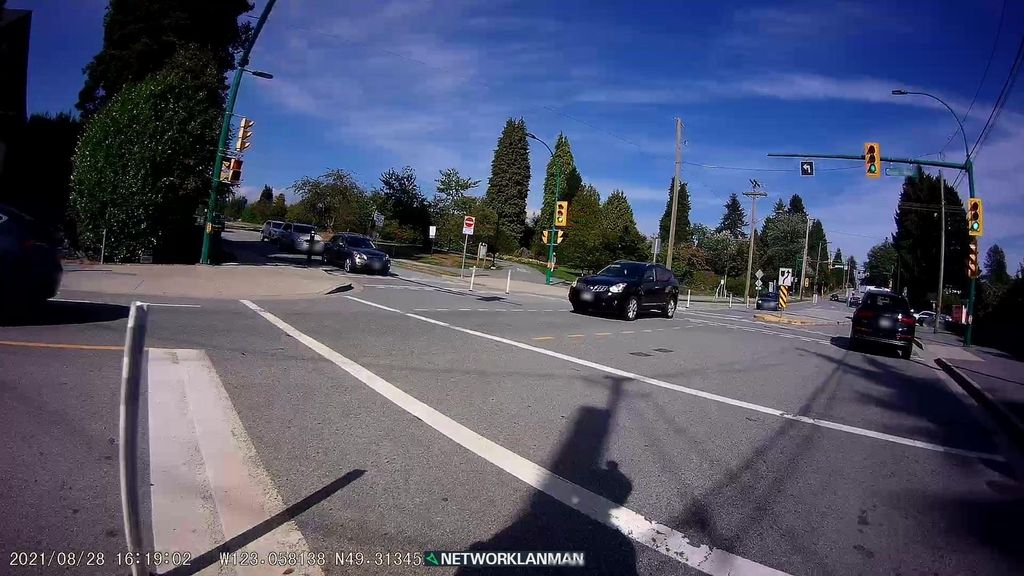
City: vancouver